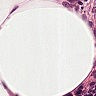
Metastatic tissue present: no